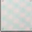
Piece: xx